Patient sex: M
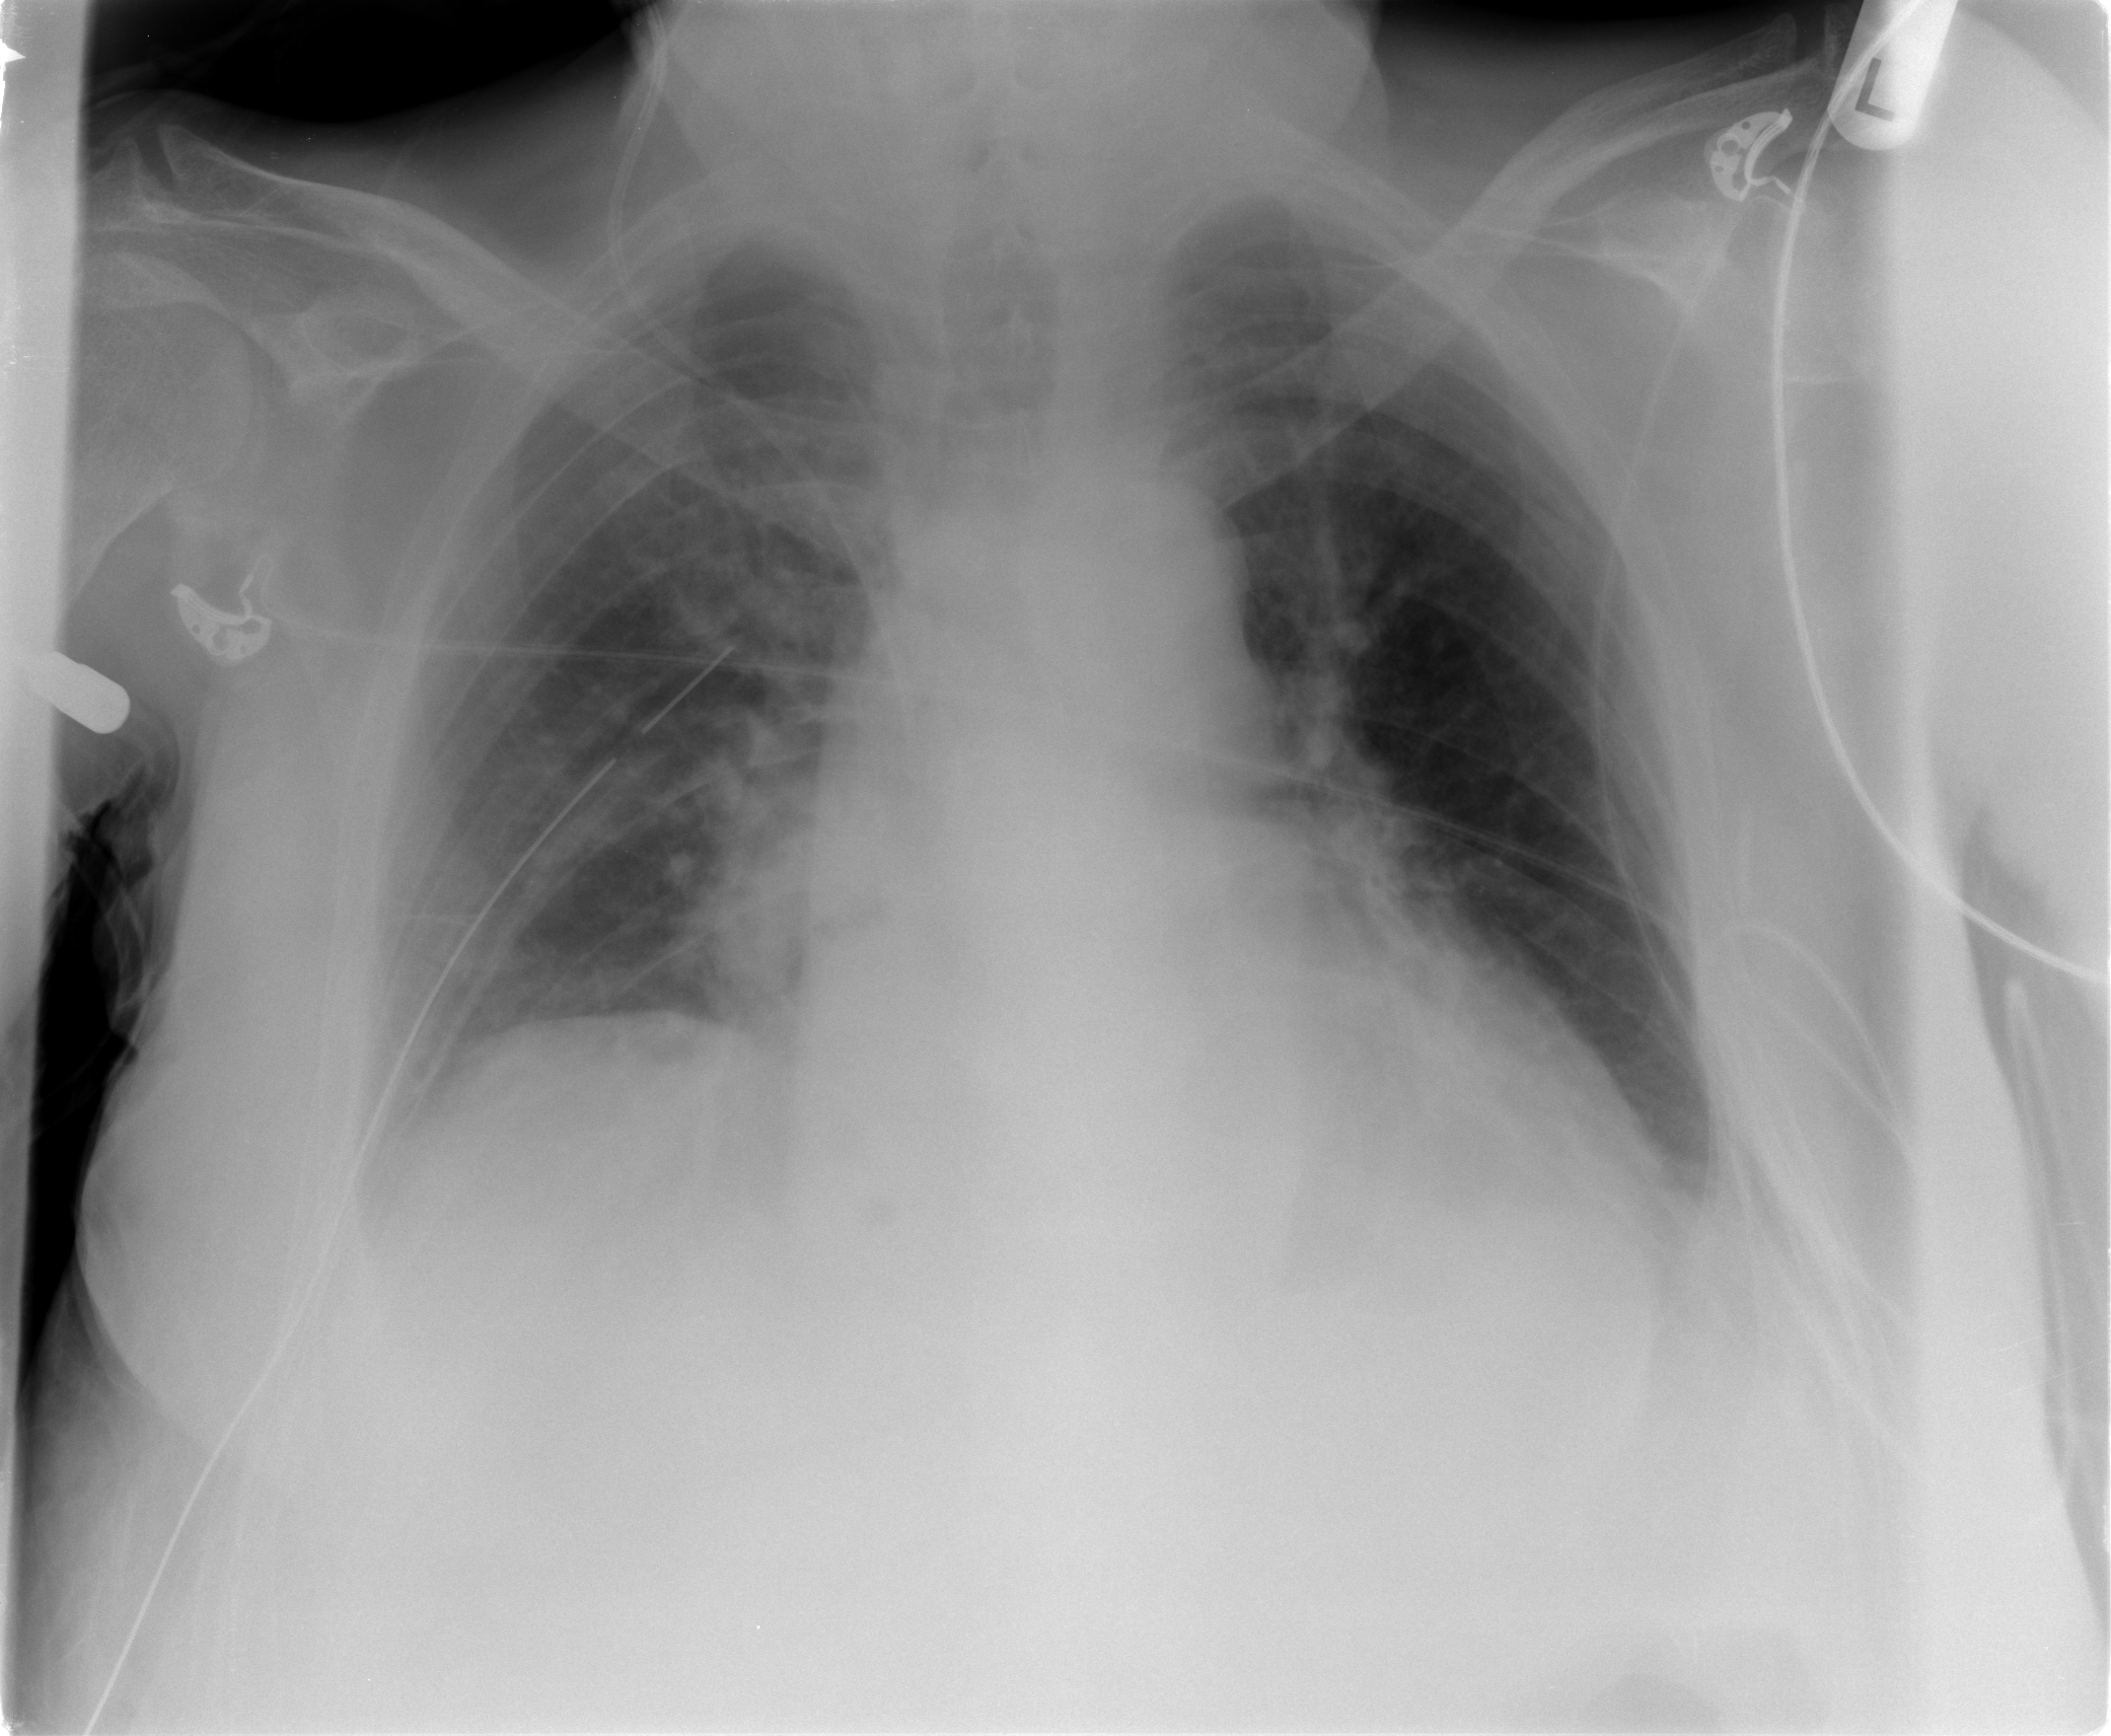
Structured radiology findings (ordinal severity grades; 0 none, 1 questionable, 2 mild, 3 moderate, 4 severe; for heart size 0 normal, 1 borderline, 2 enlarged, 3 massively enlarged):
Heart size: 2
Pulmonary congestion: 1
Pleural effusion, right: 1
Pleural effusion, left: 2
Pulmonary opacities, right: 3
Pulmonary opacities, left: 2
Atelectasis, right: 2
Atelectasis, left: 2